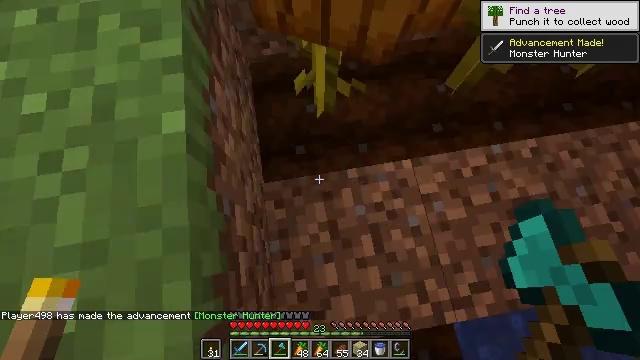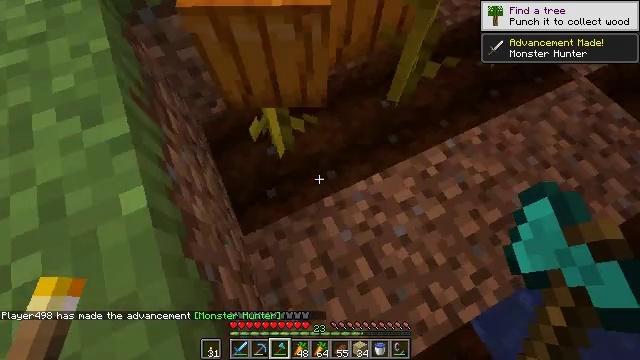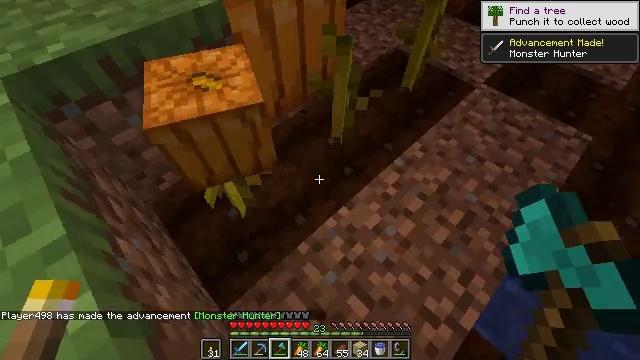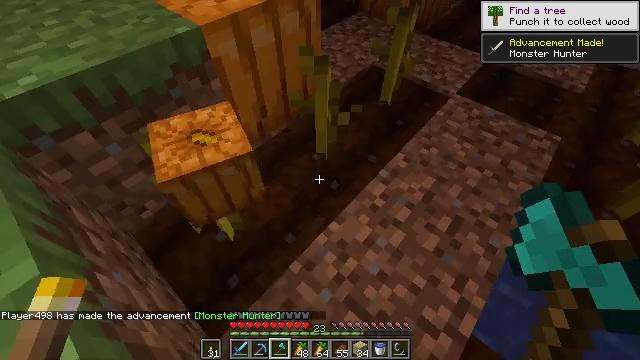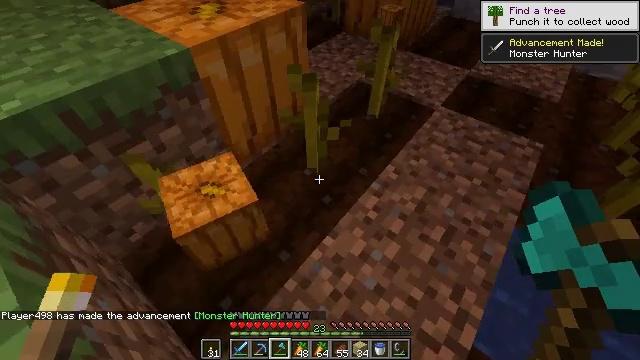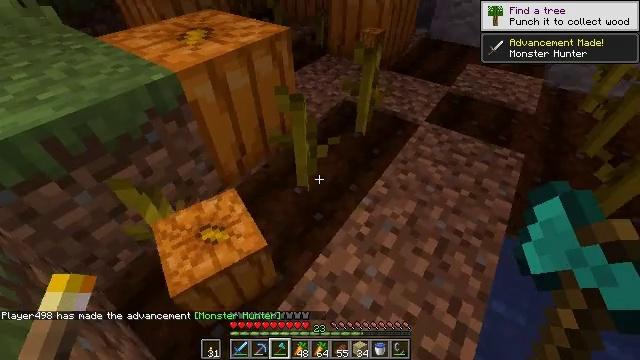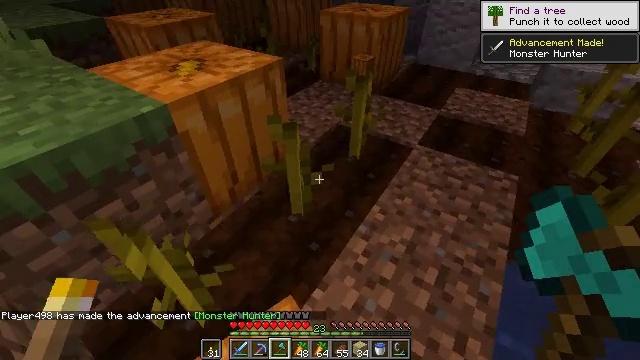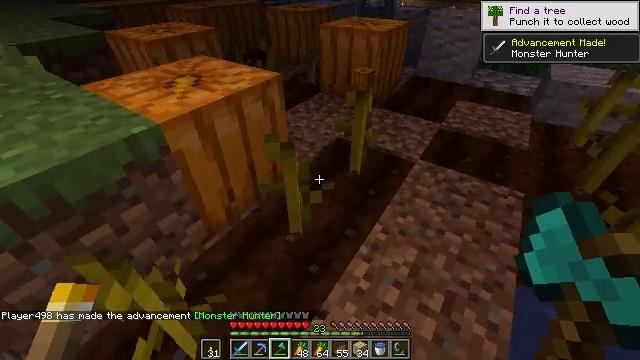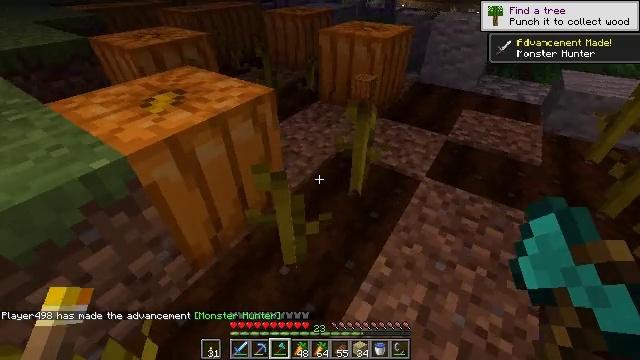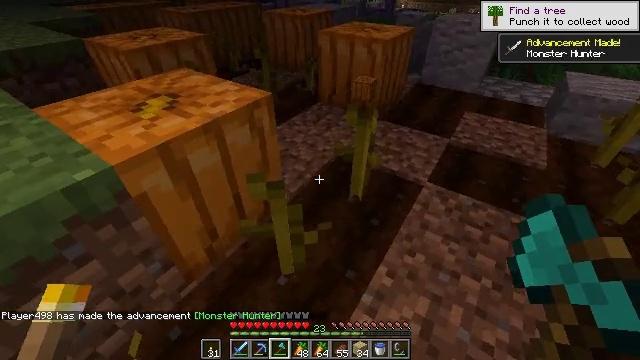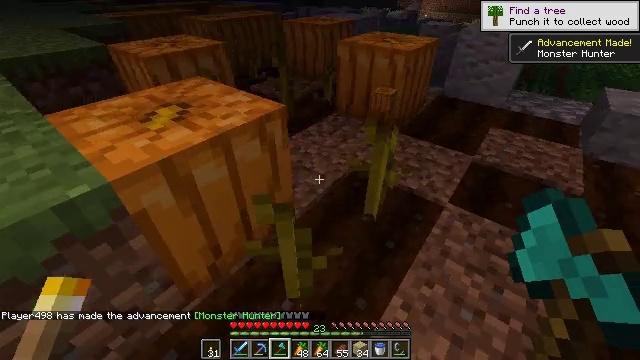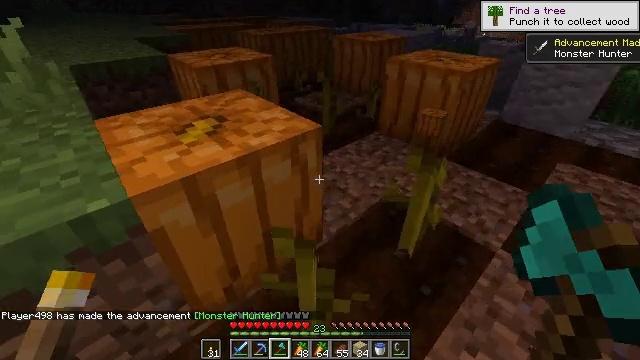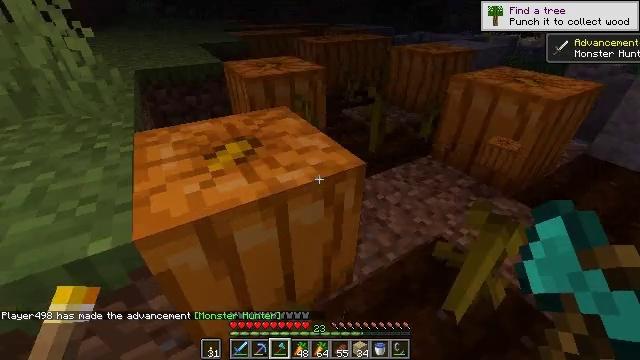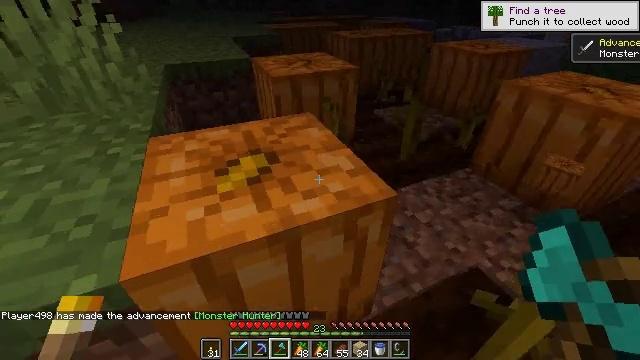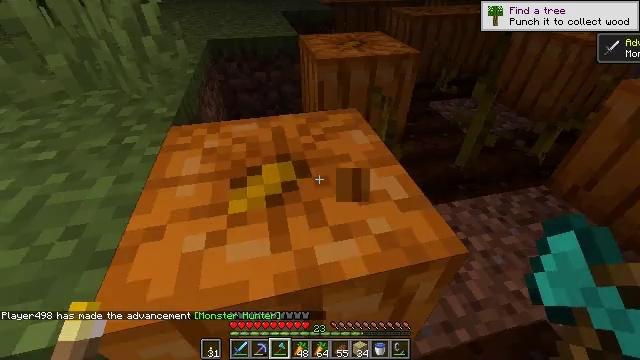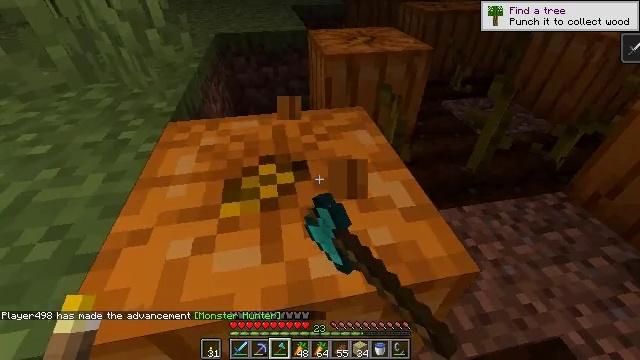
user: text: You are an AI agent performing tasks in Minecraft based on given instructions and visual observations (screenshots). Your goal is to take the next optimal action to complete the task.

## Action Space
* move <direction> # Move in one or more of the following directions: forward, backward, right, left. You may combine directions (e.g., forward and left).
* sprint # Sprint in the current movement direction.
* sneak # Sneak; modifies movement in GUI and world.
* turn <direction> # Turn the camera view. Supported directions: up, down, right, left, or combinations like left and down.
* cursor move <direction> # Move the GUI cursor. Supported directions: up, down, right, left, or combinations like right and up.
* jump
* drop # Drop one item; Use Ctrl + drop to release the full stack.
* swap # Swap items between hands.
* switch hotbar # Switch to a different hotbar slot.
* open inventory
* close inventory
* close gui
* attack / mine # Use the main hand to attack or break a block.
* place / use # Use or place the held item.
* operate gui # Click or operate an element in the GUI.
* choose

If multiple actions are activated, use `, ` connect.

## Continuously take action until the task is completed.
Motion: motion action
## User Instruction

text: Gather a pumpkin block.
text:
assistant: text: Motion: turn right and up
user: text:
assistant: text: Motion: turn right and up
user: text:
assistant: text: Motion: turn right and up
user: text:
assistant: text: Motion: turn right and up
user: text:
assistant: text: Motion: turn right and up
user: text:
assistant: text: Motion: move forward, turn right and up
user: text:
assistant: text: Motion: move forward, turn up
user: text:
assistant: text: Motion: move forward
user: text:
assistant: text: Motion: move forward
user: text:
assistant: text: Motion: move forward, turn left and up
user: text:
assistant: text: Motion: move forward, turn left and up
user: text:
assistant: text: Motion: move forward, turn left and up
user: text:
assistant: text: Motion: move forward, turn left and down
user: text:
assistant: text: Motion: move forward, turn left and down, attack / mine
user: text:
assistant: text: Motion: turn left, attack / mine
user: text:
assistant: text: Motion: attack / mine
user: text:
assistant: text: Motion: attack / mine
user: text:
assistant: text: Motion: attack / mine
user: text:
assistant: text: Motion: attack / mine
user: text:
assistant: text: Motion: attack / mine
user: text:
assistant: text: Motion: attack / mine
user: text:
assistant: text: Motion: move forward, turn right and up, attack / mine
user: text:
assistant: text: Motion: move forward, turn right and up
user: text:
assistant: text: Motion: move forward, turn right and up
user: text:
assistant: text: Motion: move forward, turn right and up
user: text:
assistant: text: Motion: move forward, turn right
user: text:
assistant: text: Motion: move forward, turn right
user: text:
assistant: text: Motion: move forward, turn right
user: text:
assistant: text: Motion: move forward, turn down, attack / mine
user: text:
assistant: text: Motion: turn down, attack / mine